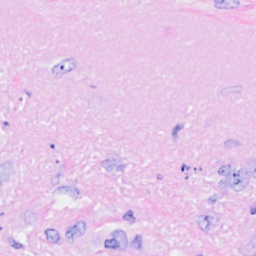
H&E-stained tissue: Breast